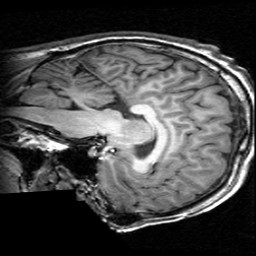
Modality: T1w
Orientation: sagittal
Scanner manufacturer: ge
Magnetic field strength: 3 T
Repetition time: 0.00904 s
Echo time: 0.00184 s